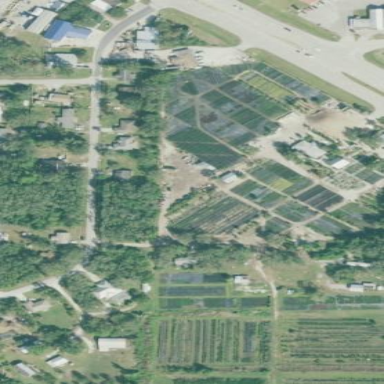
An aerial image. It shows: Plant nursery with trees.